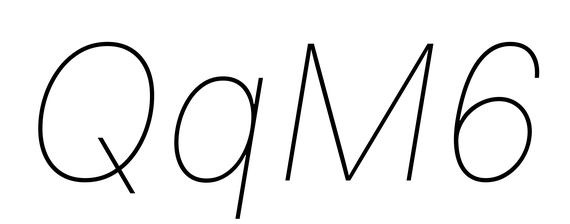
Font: Inter-Italic_Thin_Italic